Question: I'm creating a 100%-width/100%-height (no scrollbars) website with Bootstrap and I want to make a news section (just like an iframe). Width: OK. The problem is that I can't make the height responsive. I want the news section's height to change, so I dont get "blank spaces" in bigger screens or scrollbars in smaller ones. (I'd like a 80%-height iframe).
Any hints? This is how I wanted to look like:

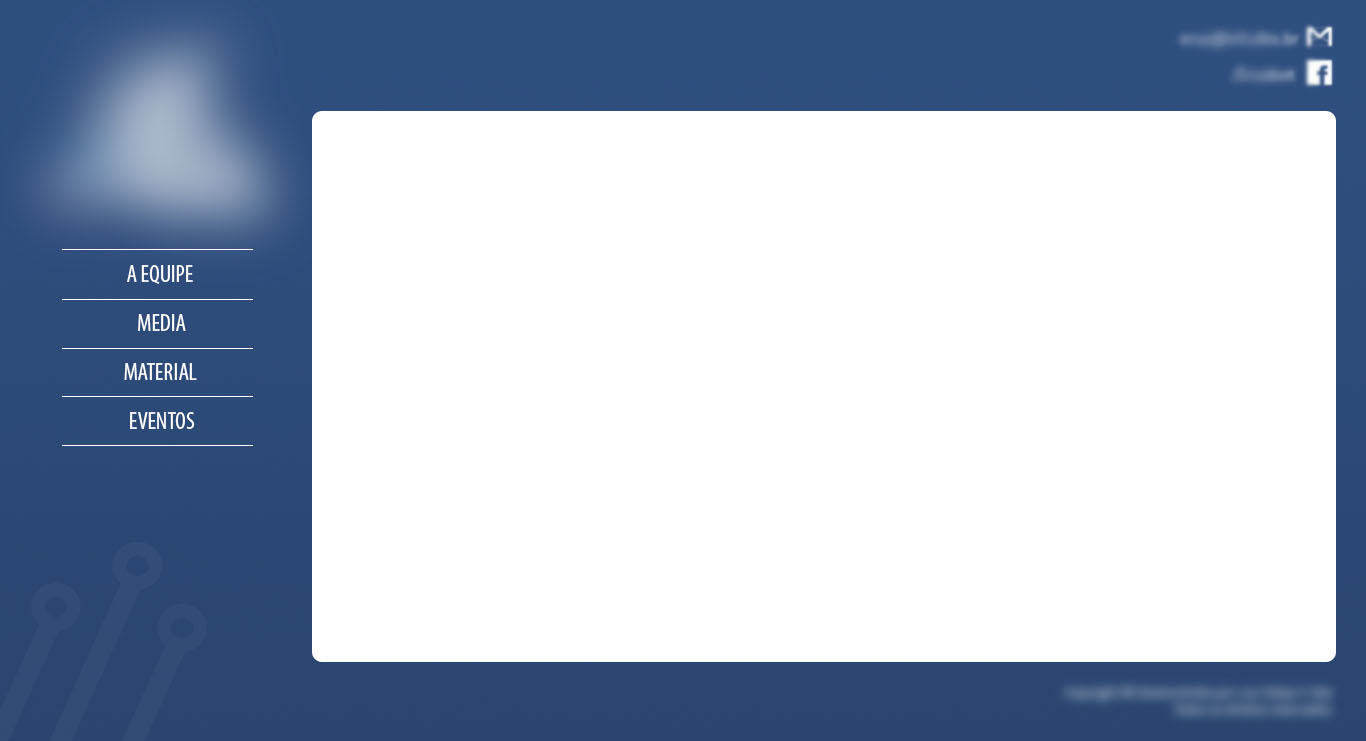
Answer: Maybe you can play with VH
15vh = 15/100 of the viewport's current height or 15% of the height
Use it like this
'''
.content{
min-height: 100vh; // define your VH
}
'''
Please read this article
<URL>